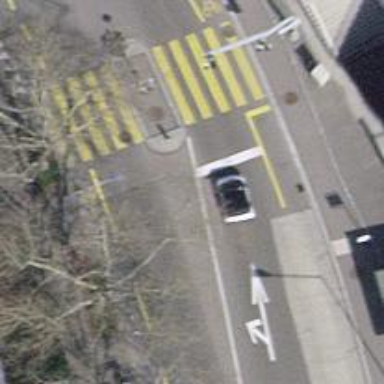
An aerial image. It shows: Zebra crossing with traffic signals. The crossing is marked by traffic lights.